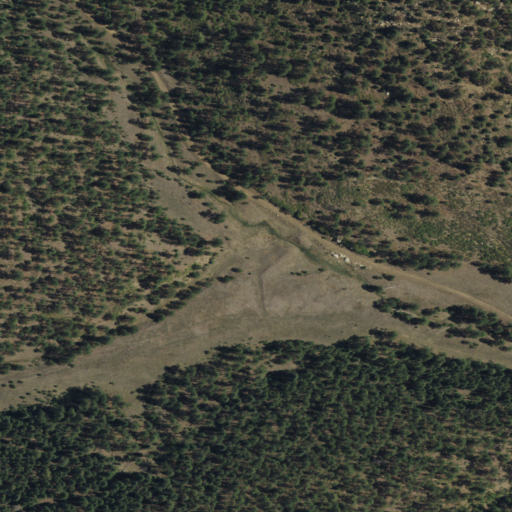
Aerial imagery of valley in New Mexico named Frankies Canyon containing evergreen forest, shrub, deciduous forest, and woody wetlands